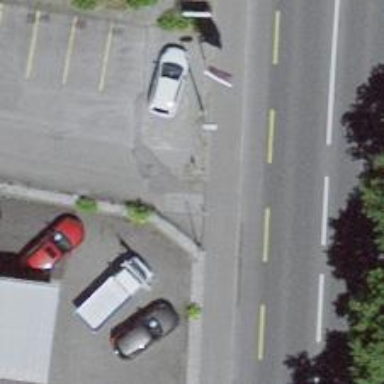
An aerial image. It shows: Bollard.